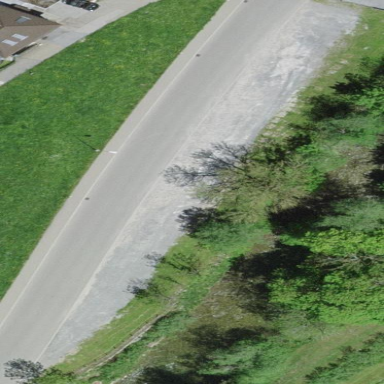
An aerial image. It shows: Street-side gravel parking area.